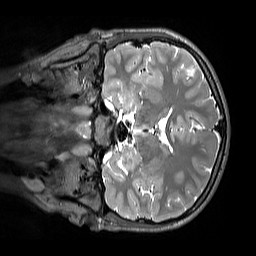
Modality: T2w
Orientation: coronal
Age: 11
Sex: male
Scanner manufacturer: siemens
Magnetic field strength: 3 T
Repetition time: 3.2 s
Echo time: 0.408 s